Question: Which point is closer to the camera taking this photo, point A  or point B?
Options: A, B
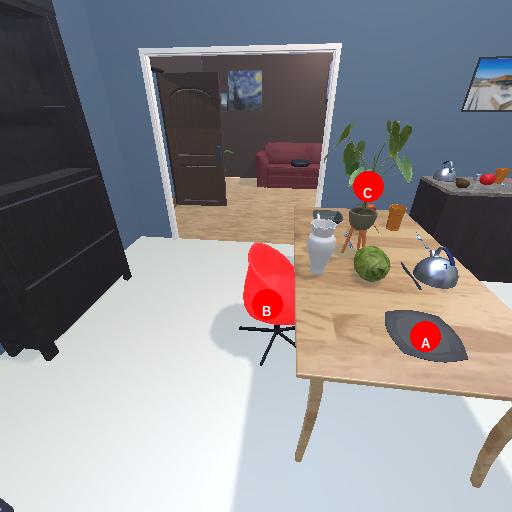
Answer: A